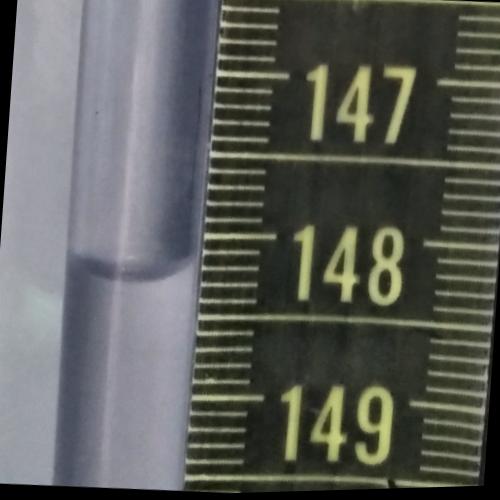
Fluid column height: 148.2 cm